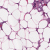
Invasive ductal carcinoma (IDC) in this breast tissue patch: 1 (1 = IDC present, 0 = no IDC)